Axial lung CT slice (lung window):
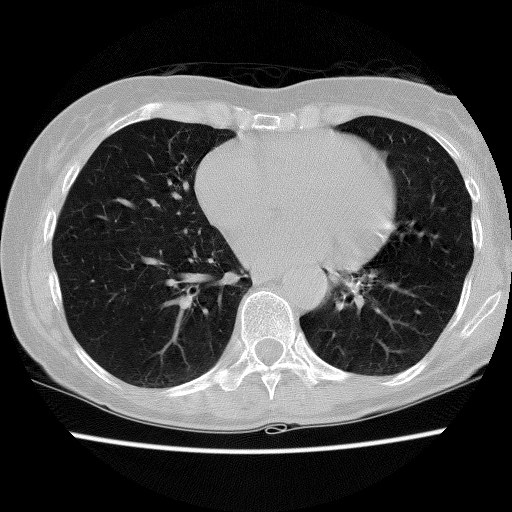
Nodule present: no